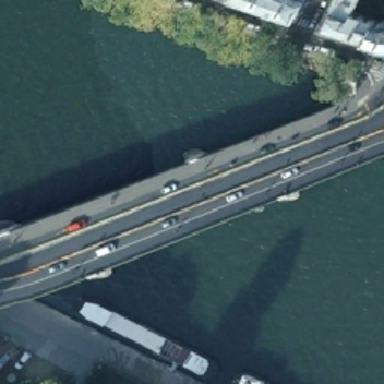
There are all kinds of vehicles on the bridge .